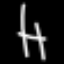
Label: chair